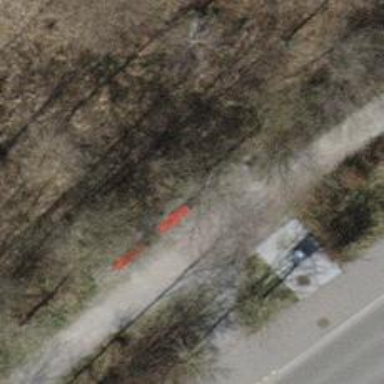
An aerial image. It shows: Red bench.